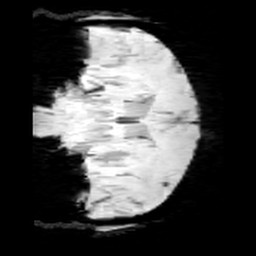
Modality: SWI
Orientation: coronal
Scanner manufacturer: siemens
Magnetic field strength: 3 T
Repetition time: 0.03 s
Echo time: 0.02 s